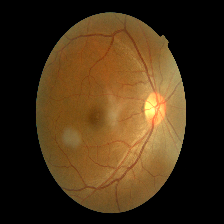
Diabetic retinopathy grade: Mild